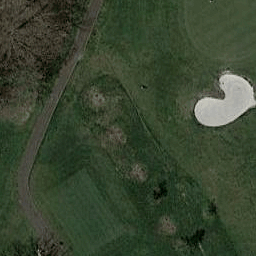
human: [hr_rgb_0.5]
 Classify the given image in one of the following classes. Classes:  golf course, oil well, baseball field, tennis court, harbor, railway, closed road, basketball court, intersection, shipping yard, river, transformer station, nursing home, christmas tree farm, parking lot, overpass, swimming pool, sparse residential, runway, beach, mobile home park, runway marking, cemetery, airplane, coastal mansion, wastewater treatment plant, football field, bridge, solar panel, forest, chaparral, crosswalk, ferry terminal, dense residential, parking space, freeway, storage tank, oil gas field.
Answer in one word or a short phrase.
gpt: golf course